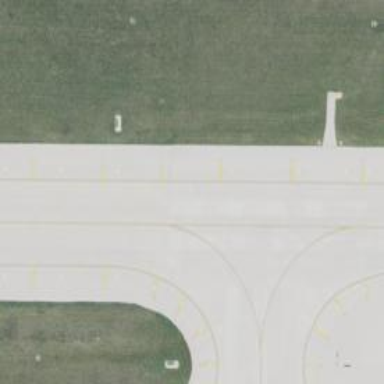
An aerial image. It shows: View of taxiway at the airport.